Question: In MVC3, we could use the properties like LoginDisplayMode , ReturnUrlPath ,CancelUrlPath.
How can we use them in Latest version 6.4?
'''
[CanvasAuthorize(Permissions = "", LoginDisplayMode = "popup",
ReturnUrlPath = "Some Url", CancelUrlPath = "Some Url")]
public ActionResult Index()
{
return View();
}
'''
We have '[FacebookAuthorize("Permissions")]' in the MVC4. But, how we could use other properties like . as mentioned above ?

## I have gone through this article at GitHub. But no help so far
## I have read this article suggested by Prabir. But no help so far
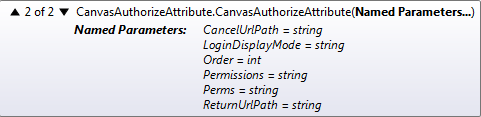
Answer: 'CanvasAuthorize Attribute''FacebookAuthorize Attribute'
<URL>
<URL>
Right now we are provided one overload constructor.